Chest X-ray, AP view. Patient: 54 years old, sex M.
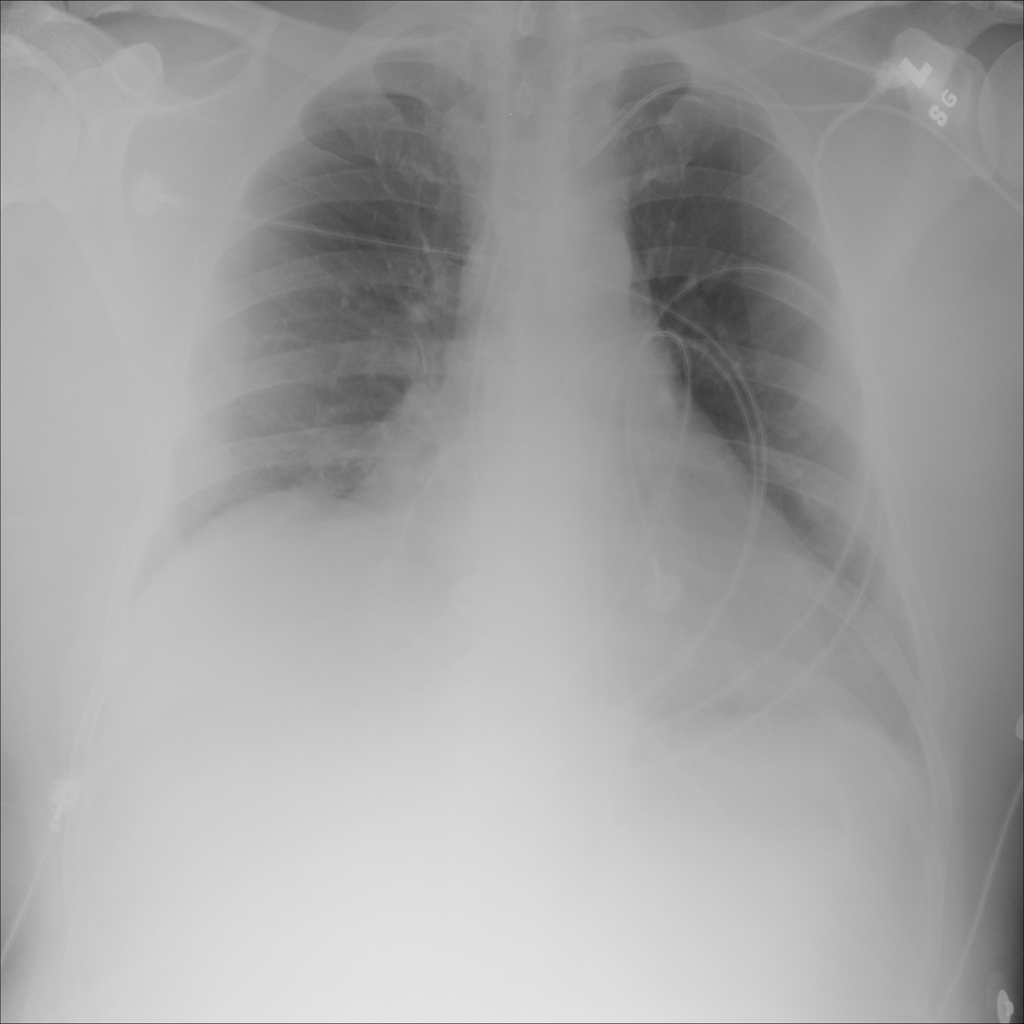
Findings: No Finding